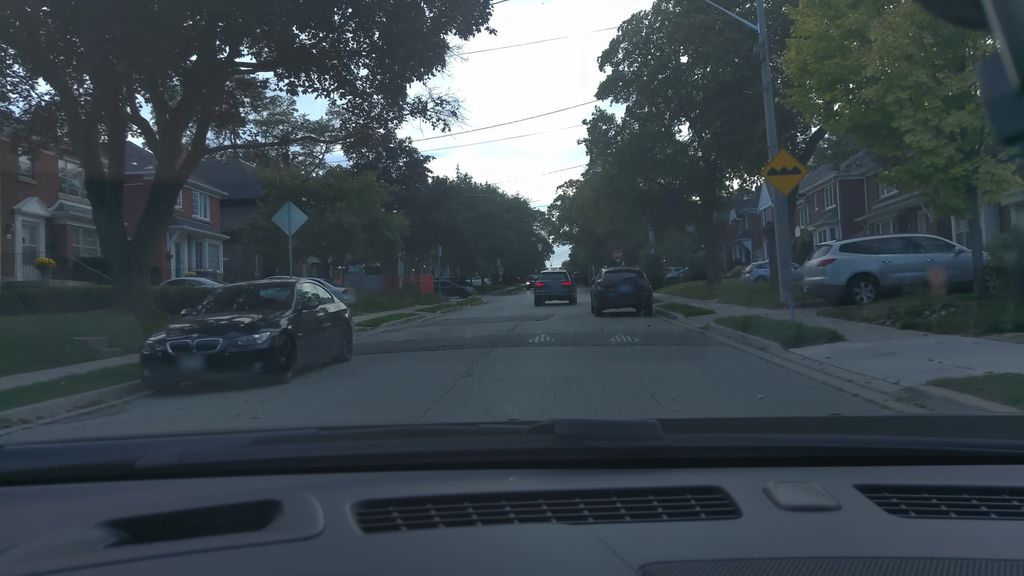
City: toronto